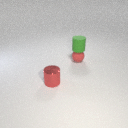
small red rubber sphere below small green rubber cylinder